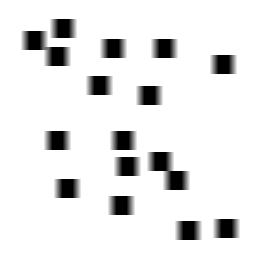
Squares: 17
Triangles: 0
Stars: 0
Total shapes: 17